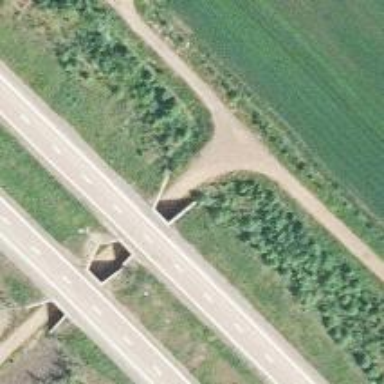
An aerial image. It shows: Culvert tunnel.